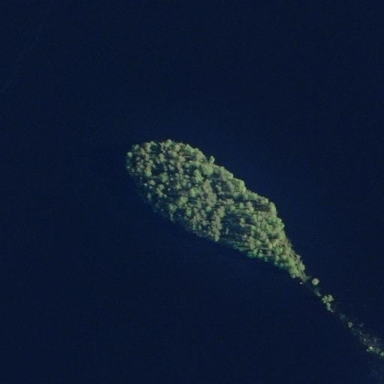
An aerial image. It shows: Islet.